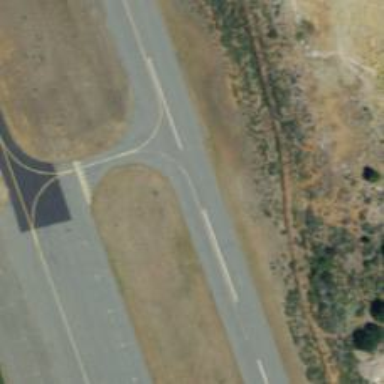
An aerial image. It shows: Image of taxiway at airport.